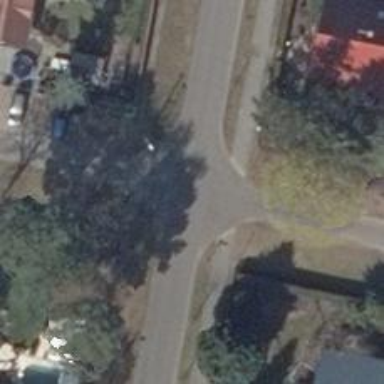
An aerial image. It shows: Residential road with asphalt surface and sidewalk on the left side.